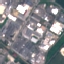
Land use / land cover: Industrial